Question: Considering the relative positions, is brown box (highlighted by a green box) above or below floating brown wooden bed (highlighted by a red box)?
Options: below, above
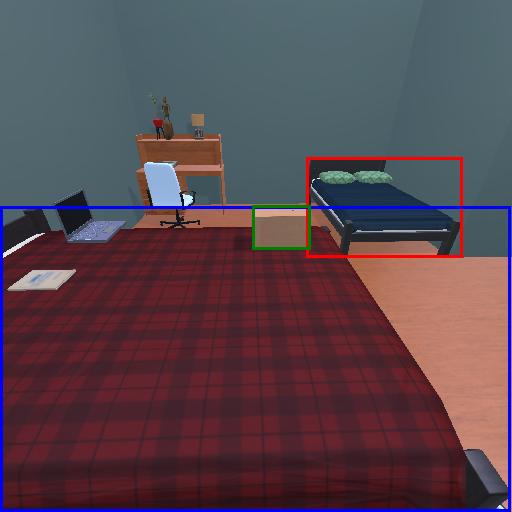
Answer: below